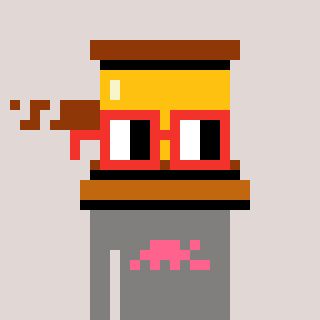
a pixel art character with square red glasses, a gavel-shaped head and a bluegrey-colored body on a warm background